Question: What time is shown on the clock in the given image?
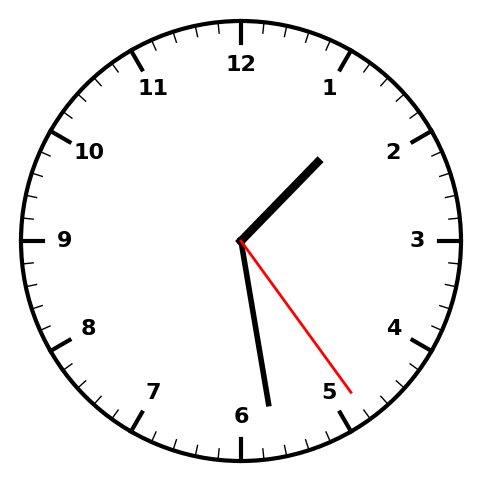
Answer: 01:28:24